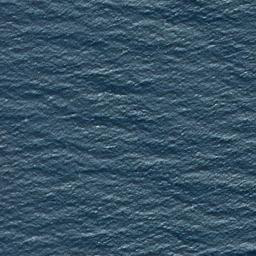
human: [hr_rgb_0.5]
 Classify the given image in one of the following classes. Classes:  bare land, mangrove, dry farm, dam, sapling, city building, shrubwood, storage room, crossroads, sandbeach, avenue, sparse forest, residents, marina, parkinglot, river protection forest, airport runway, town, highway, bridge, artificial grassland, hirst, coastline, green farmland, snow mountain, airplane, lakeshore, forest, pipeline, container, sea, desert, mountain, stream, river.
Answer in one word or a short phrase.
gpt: sea